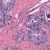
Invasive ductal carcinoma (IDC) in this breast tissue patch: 0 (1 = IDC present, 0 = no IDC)